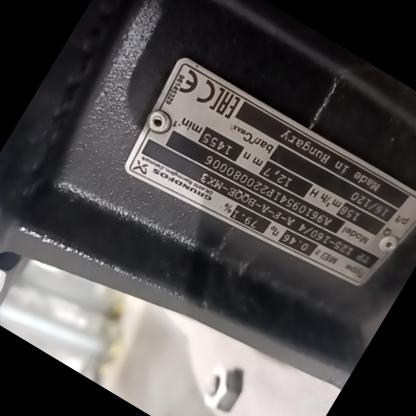
Klasa: tabliczka-znamionowa